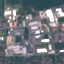
Land use / land cover class: Industrial